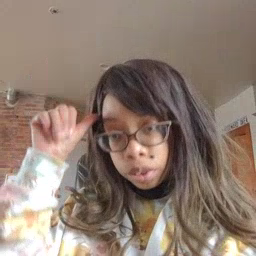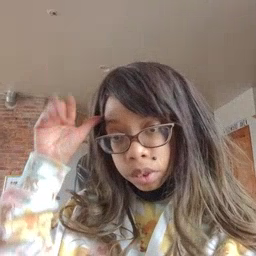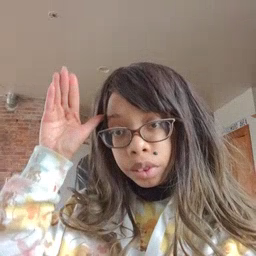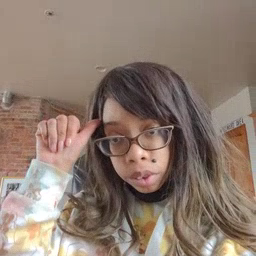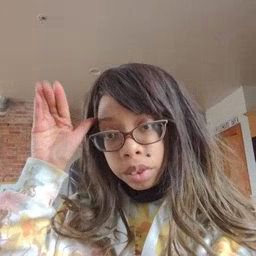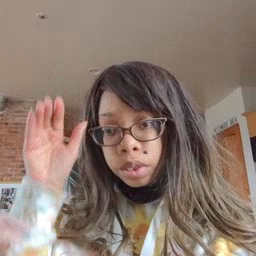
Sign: donkey